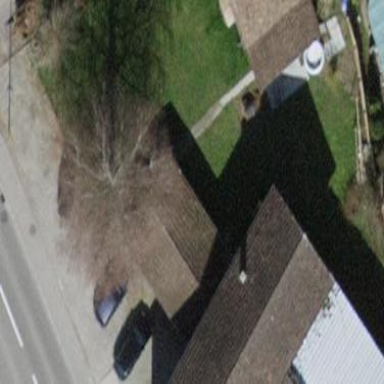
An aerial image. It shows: Garage.